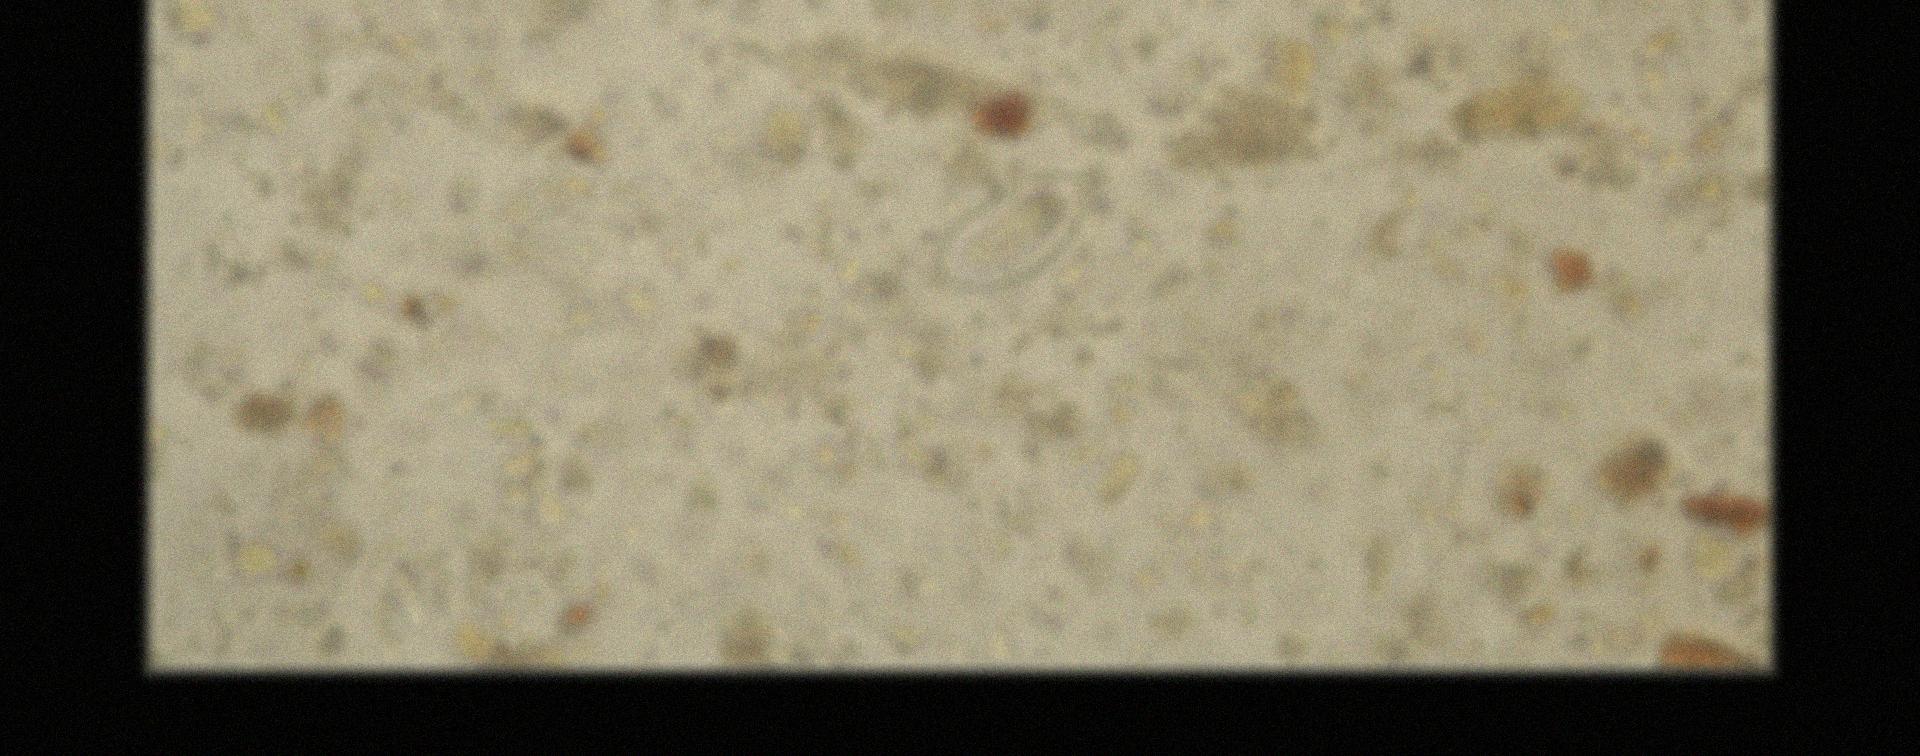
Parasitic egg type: Enterobius vermicularis